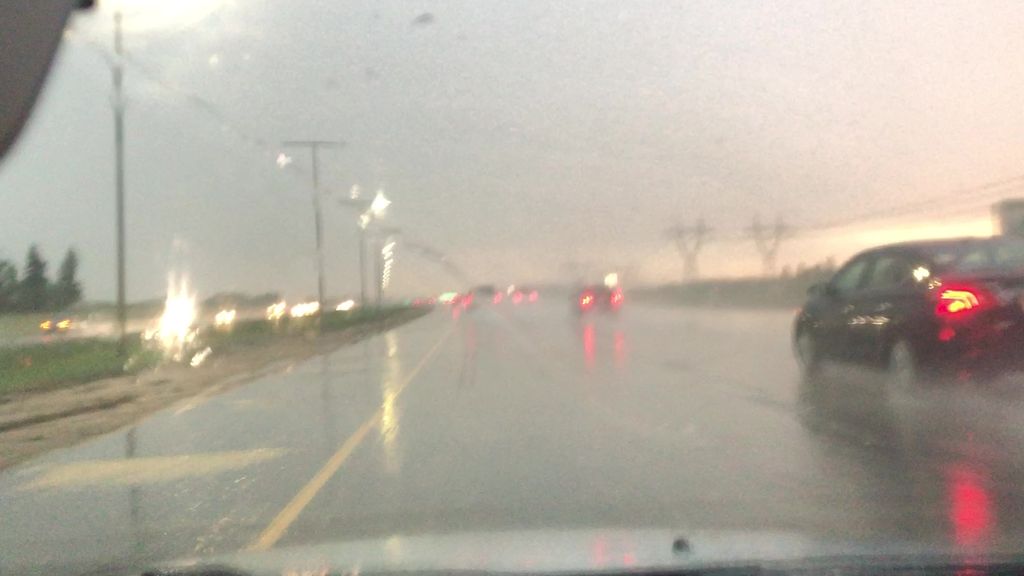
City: edmonton